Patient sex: M
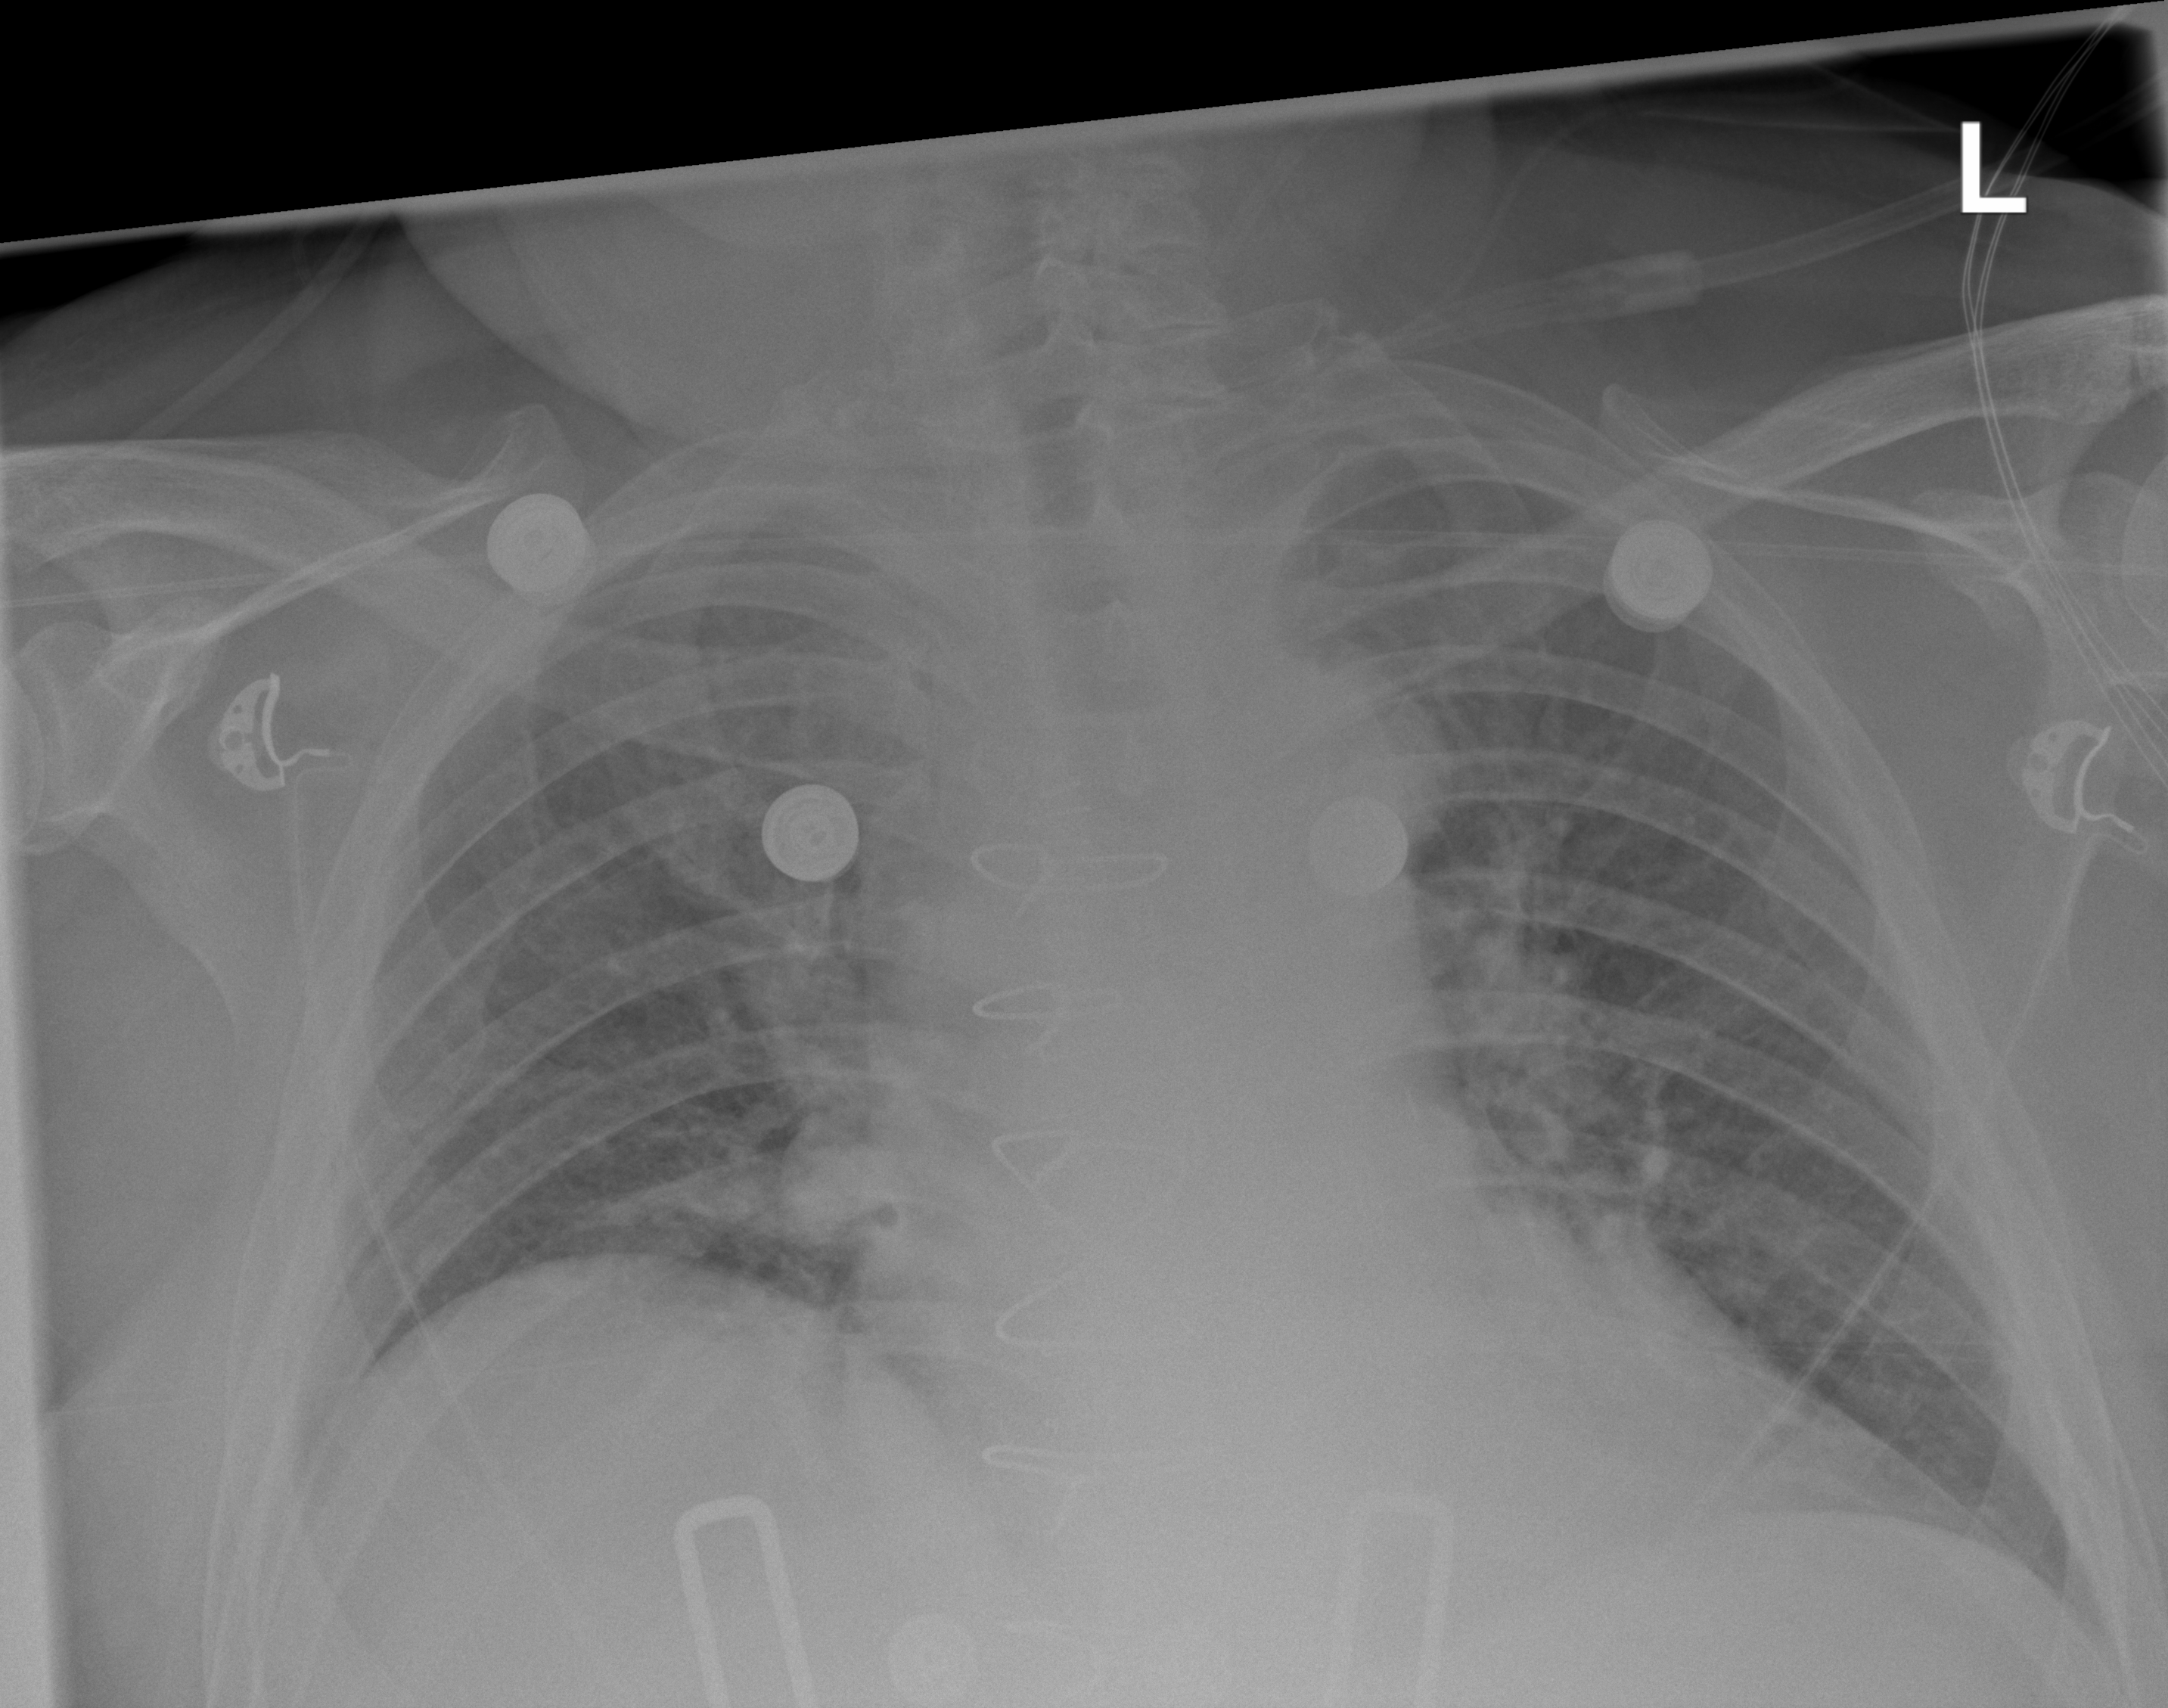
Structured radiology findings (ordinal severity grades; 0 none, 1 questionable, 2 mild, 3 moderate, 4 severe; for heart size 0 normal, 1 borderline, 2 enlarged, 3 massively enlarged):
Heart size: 2
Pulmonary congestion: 2
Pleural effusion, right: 2
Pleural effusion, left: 0
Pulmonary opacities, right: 1
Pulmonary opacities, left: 1
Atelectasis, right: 2
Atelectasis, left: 2